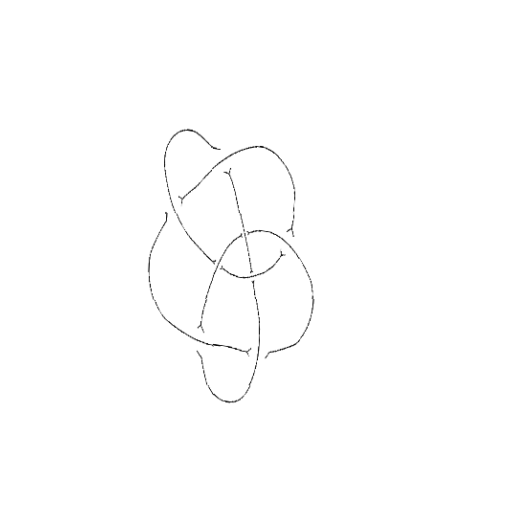
Crossing number: 8